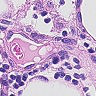
Metastatic tissue present: no